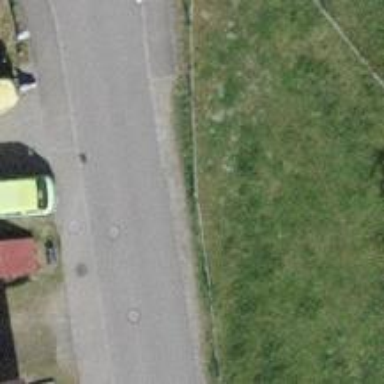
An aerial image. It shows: Residential road with asphalt surface.